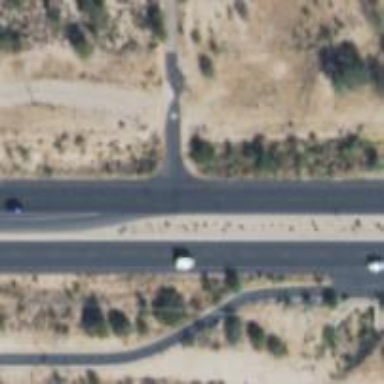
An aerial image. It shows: Secondary road with asphalt surface.